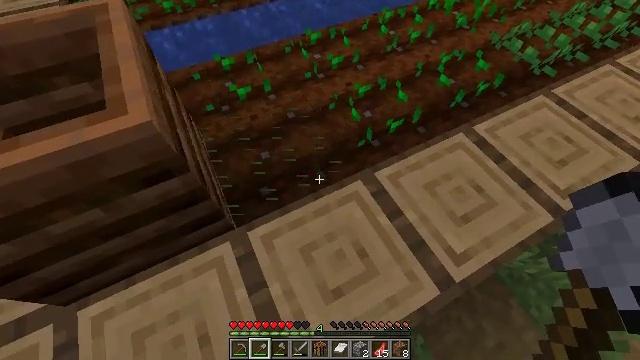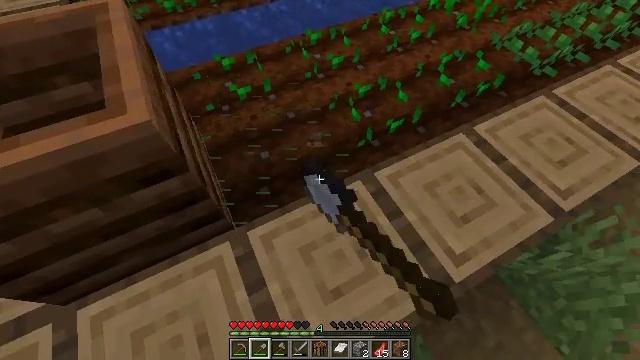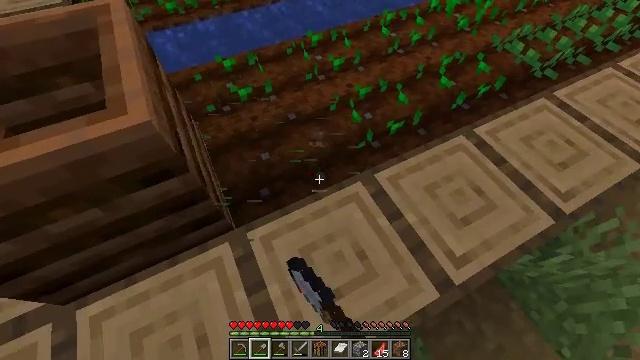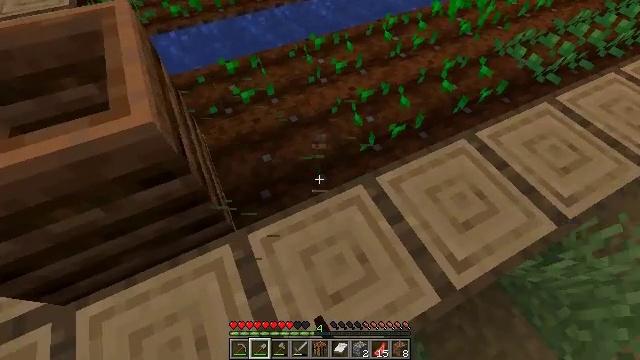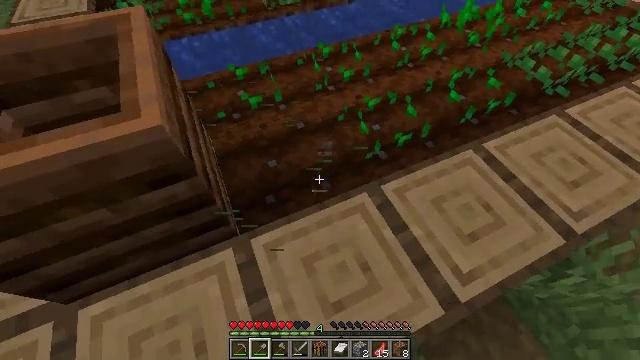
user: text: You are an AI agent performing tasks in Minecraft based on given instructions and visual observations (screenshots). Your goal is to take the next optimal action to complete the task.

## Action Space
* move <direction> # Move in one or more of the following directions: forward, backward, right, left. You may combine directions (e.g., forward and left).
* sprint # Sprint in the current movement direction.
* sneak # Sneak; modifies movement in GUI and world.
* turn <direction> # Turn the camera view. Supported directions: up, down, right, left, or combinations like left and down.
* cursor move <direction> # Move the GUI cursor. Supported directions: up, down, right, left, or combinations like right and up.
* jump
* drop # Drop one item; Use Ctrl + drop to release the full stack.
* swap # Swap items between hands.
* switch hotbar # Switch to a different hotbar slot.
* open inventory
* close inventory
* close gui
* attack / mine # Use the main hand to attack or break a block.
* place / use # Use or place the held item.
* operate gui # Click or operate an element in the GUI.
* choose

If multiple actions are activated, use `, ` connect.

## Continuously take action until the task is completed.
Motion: motion action
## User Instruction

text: Gather beetroots by breaking the plants.
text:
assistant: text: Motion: attack / mine
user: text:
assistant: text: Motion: no_op
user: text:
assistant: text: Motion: no_op
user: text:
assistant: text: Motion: turn left and up
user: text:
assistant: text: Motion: no_op